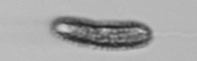
Label: Pseudochattonella_farcimen